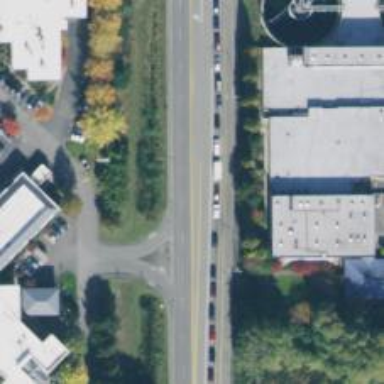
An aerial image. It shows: Primary highway with separate asphalt sidewalks.